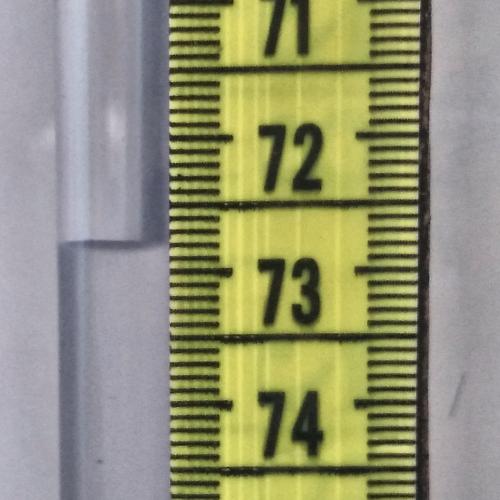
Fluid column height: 72.8 cm